Chest X-ray:
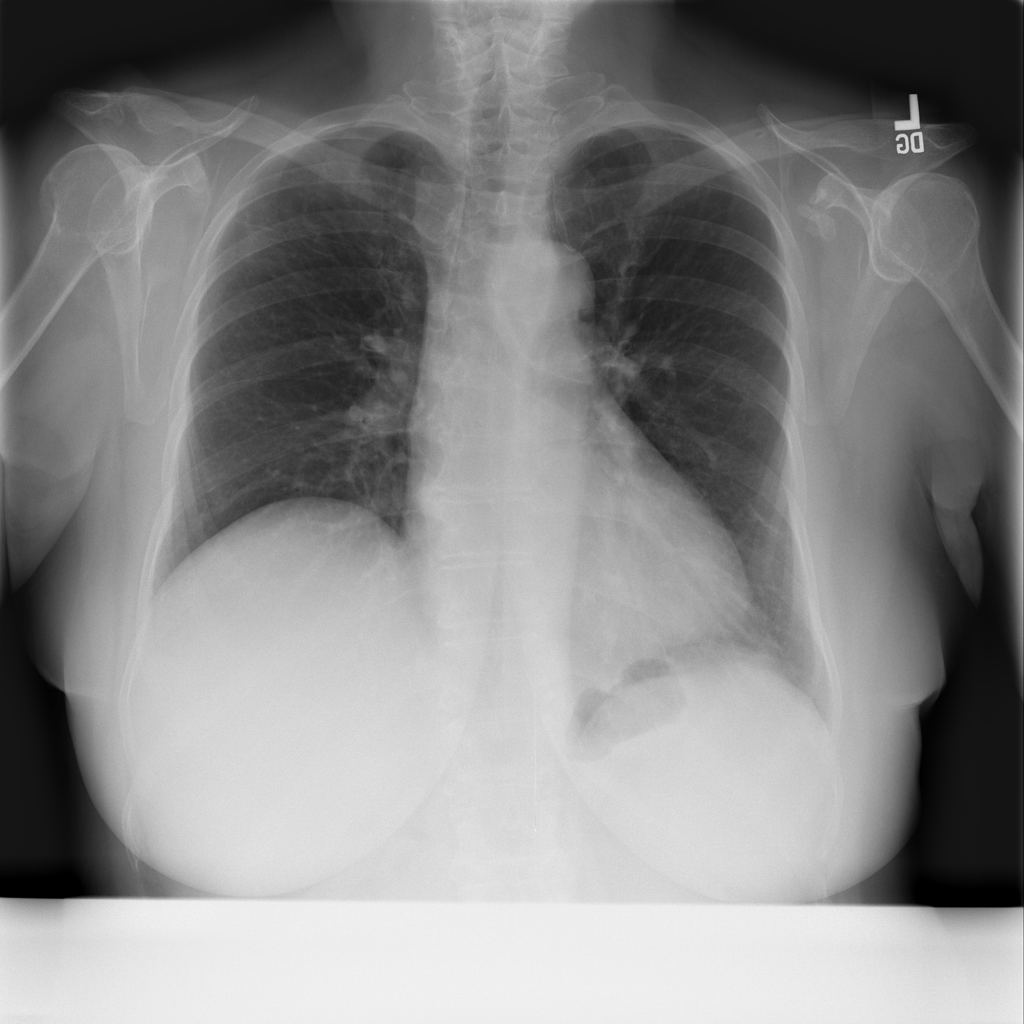
Findings: Consolidation
No abnormal finding: no